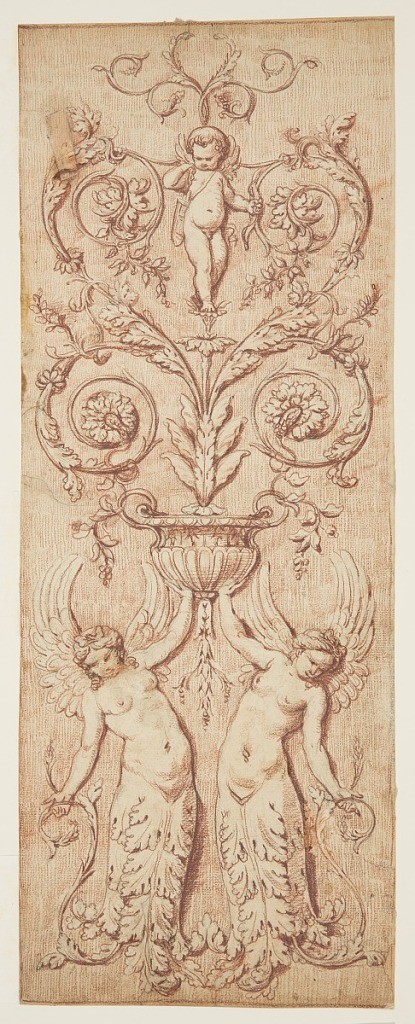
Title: Design for a carved panel
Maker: Gilles Paul Cauvet, French, 1731–1788
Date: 1770
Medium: Black and red crayon on paper
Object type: Drawing
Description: Two winged female half-figures support a bowl from which a candelabrum plant rises; Cupid stands in its center.